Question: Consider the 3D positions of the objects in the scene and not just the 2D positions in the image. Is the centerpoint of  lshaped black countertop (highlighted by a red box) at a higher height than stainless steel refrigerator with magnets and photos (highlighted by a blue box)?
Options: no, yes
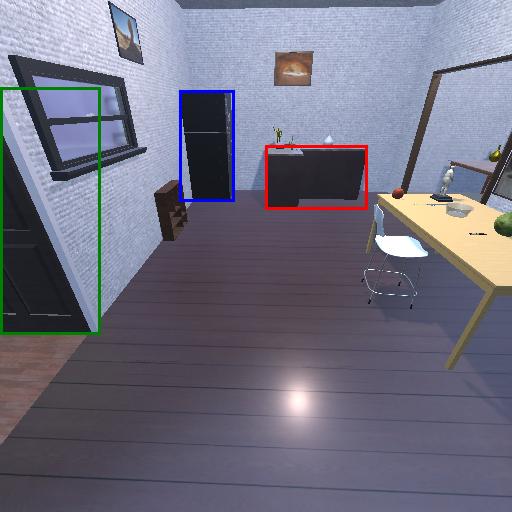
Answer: no